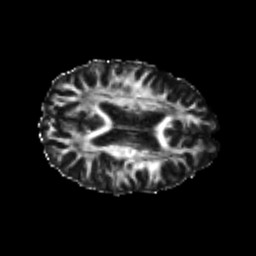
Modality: FA
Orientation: axial
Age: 20
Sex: male
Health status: healthy
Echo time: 0.074 s